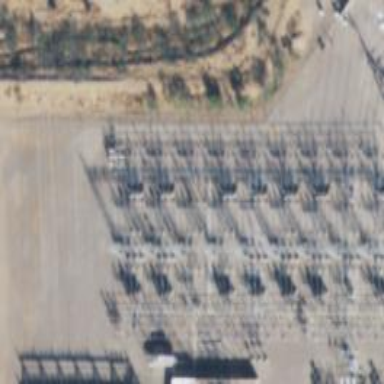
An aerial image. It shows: Switch used for power control.